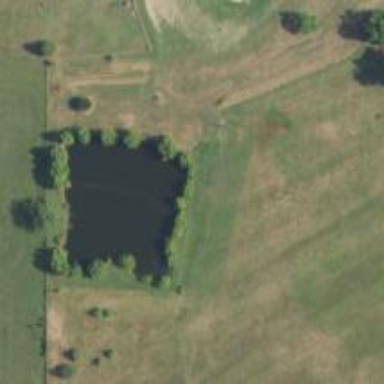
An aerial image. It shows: Pond surrounded by natural water.